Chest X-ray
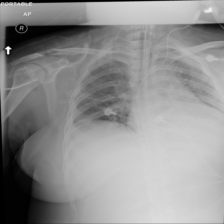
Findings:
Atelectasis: negative
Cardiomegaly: negative
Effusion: positive
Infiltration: positive
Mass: negative
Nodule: negative
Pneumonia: negative
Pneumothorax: negative
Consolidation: negative
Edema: negative
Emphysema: negative
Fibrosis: negative
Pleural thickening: negative
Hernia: negative